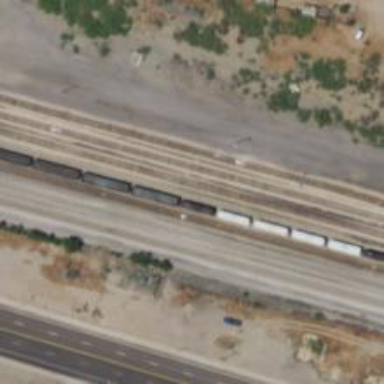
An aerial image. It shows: Railway track.